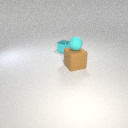
large brown rubber cube to the right of small cyan metal cube